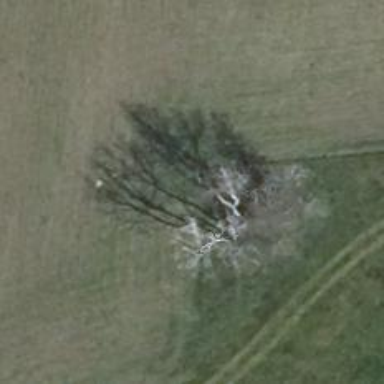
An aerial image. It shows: Landmark tree with broadleaved deciduous leaves.